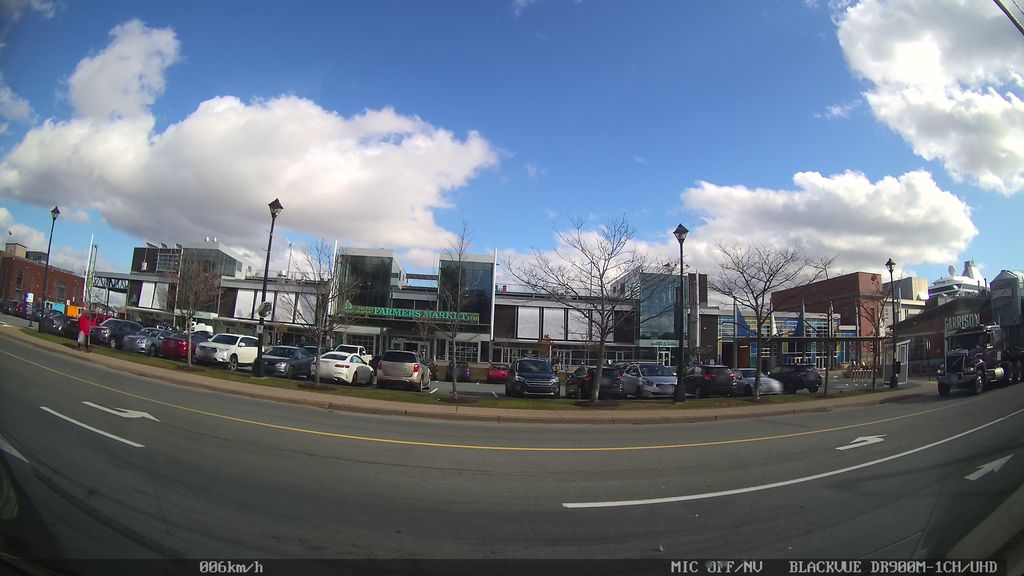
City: halifax